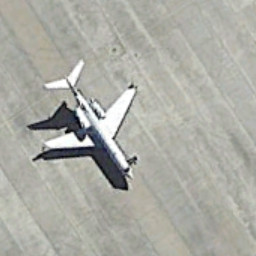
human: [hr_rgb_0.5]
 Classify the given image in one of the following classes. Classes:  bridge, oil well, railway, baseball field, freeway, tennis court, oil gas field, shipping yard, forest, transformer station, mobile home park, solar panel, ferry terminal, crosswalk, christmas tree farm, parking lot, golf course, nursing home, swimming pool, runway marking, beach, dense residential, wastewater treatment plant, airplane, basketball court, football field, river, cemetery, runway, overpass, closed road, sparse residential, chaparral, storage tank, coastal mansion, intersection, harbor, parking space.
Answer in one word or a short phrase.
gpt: airplane